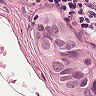
Metastatic tissue present: yes